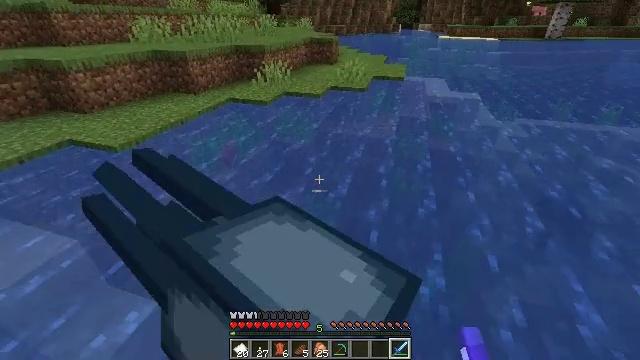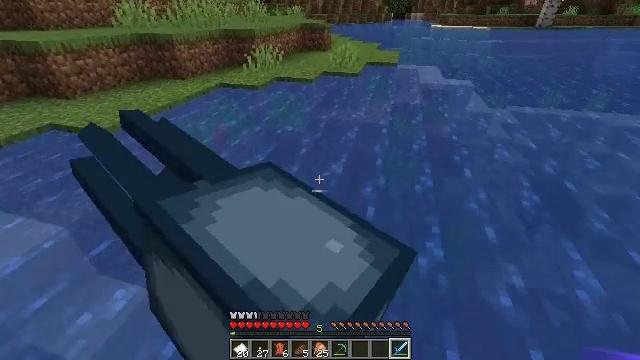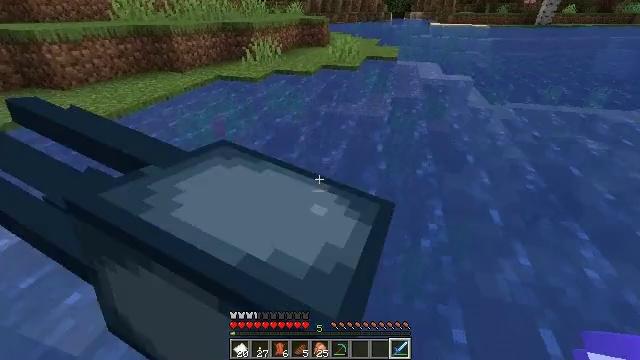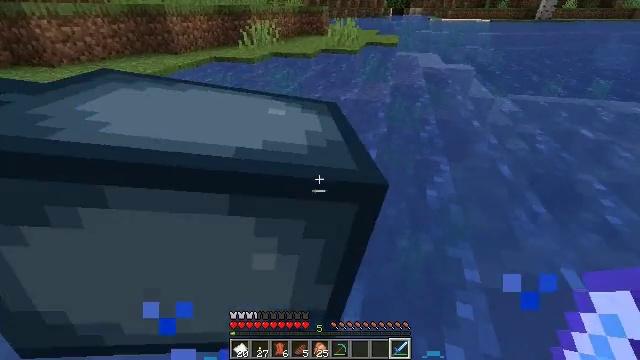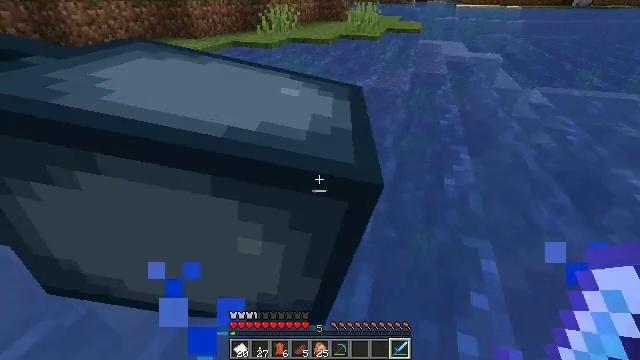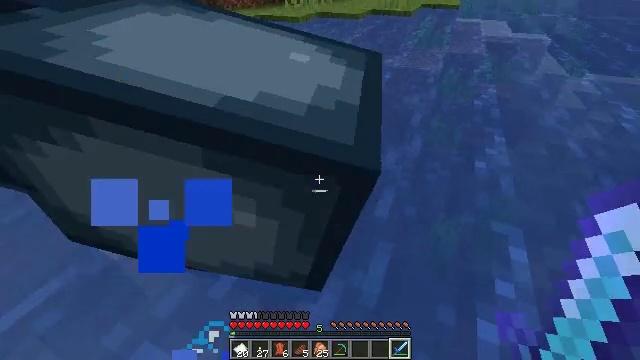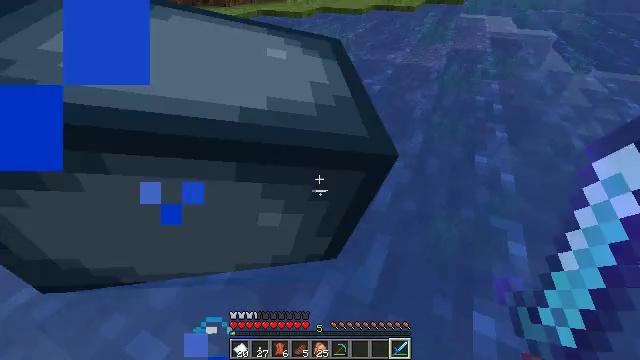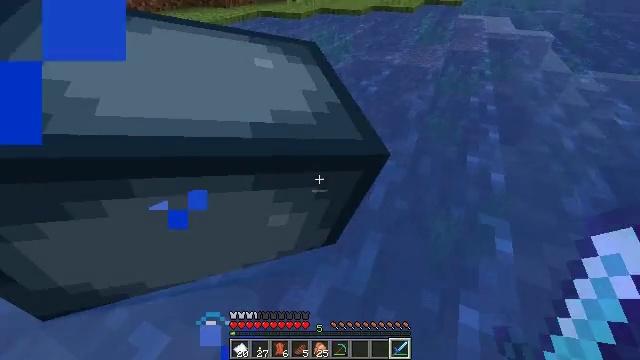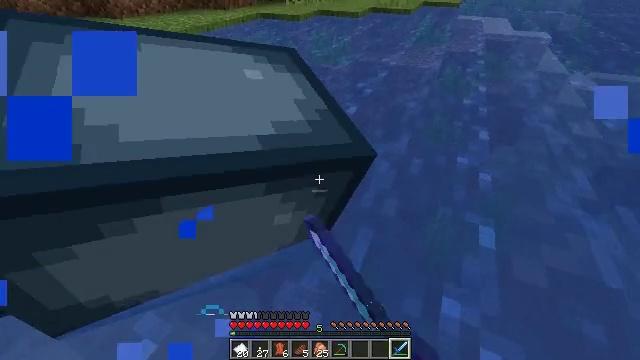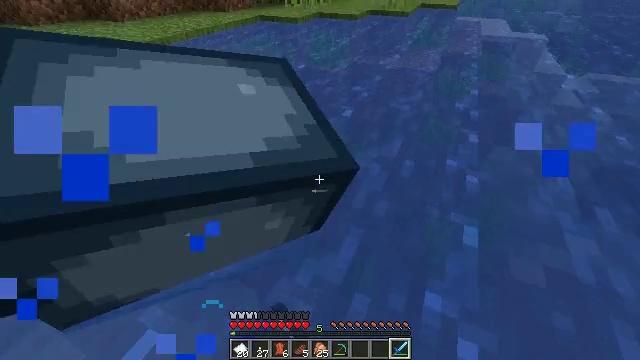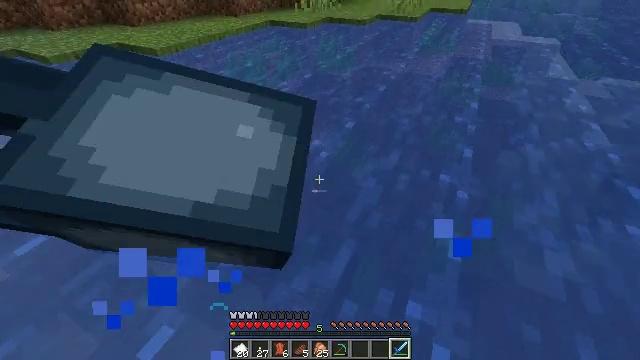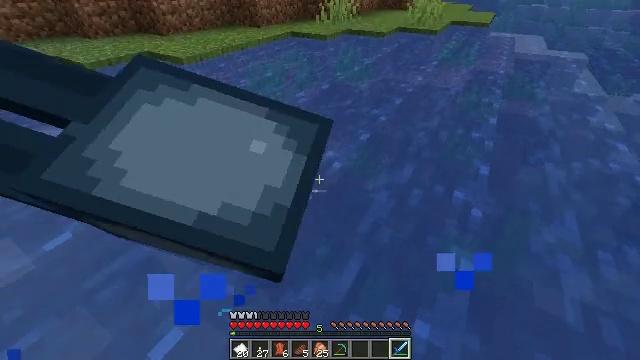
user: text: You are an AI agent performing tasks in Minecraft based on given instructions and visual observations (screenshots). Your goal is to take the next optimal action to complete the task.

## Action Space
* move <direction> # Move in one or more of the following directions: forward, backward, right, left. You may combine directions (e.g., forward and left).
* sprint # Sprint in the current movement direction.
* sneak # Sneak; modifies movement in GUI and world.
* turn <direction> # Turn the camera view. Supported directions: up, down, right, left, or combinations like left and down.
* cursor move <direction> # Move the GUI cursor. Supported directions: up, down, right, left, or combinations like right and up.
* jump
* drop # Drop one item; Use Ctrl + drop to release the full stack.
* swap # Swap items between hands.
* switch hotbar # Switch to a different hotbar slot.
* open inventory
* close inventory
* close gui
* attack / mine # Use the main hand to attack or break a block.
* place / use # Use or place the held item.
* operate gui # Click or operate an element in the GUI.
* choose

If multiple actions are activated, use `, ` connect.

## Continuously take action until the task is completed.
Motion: motion action
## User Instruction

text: Combat the squid.
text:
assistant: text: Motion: move forward, turn right and down, jump
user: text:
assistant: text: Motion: move forward, jump
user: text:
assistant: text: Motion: move forward, jump
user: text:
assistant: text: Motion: move forward, turn left and down, jump
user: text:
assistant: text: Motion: move forward, turn left and down, jump
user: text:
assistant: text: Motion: move forward, jump
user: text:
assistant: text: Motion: move forward, attack / mine, jump
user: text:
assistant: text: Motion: move forward, attack / mine, jump
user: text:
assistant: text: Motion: move forward, attack / mine, jump
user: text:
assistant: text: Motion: move forward, turn left, attack / mine, jump
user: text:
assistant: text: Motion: move forward, turn left and up, jump
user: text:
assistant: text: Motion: jump